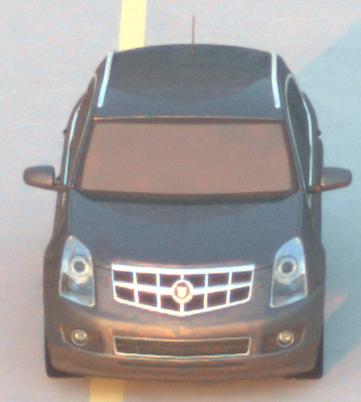
Make: Cadillac
Model: SRX 3.0 V6
Detailed model: SRX (II)
Model produced from: 2010/12
Model produced until: 2012/01
Doors: 5
Color: gray
Road condition: dry road
Daytime: sunrise or sunset
Contrast: medium contrast